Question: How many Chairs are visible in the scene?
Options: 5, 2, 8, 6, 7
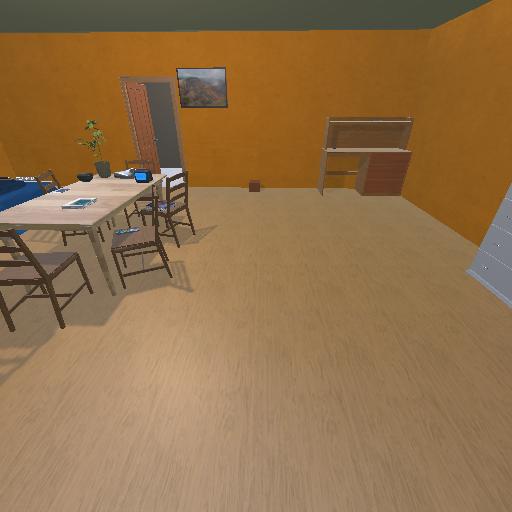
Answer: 5